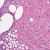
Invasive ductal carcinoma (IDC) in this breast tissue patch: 0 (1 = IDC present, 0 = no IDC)